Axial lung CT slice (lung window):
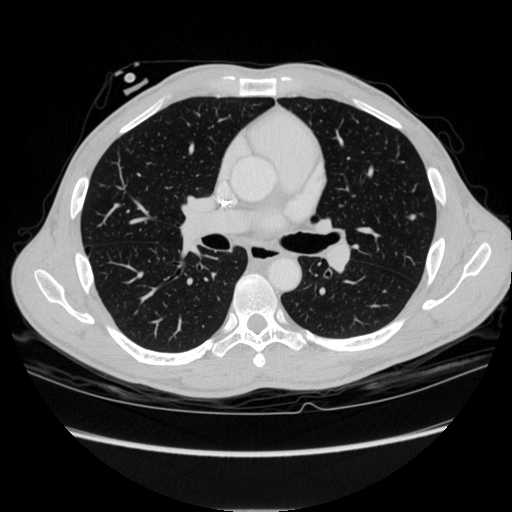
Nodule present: yes
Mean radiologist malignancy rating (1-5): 3